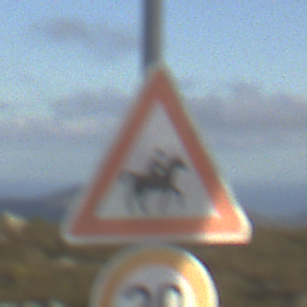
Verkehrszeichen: ReiterLinks
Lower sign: Geschwindigkeit30
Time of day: SunriseSunset
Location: Outdoor (Nature)
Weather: PartlyCloudy
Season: NotSpecified
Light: Natural